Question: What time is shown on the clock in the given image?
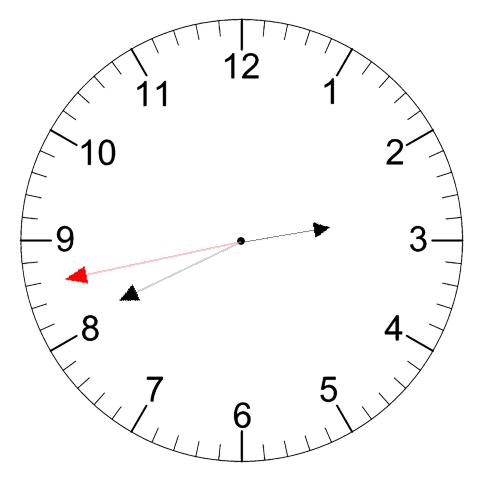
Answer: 02:40:43